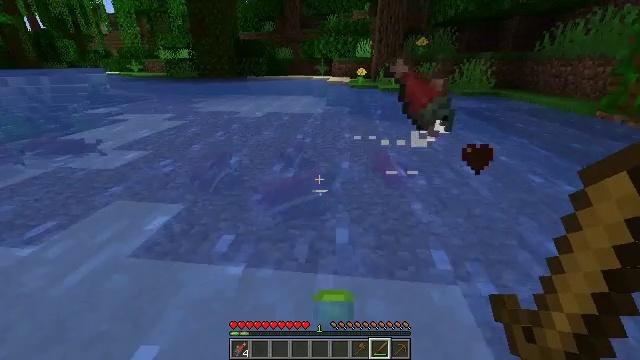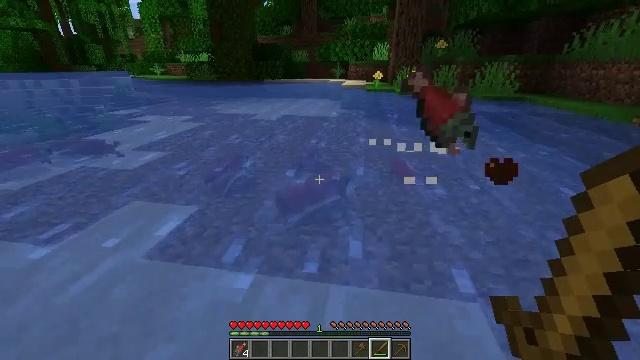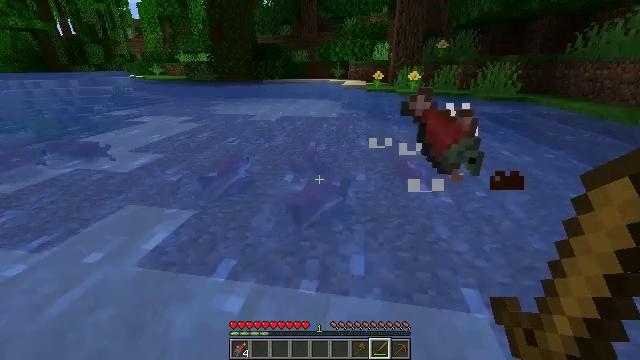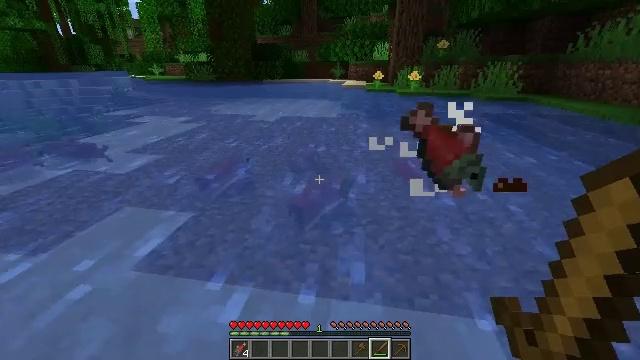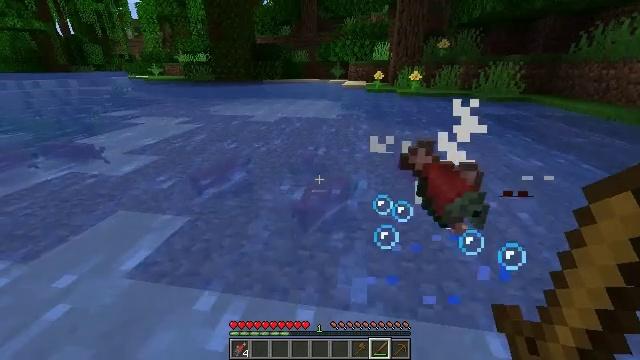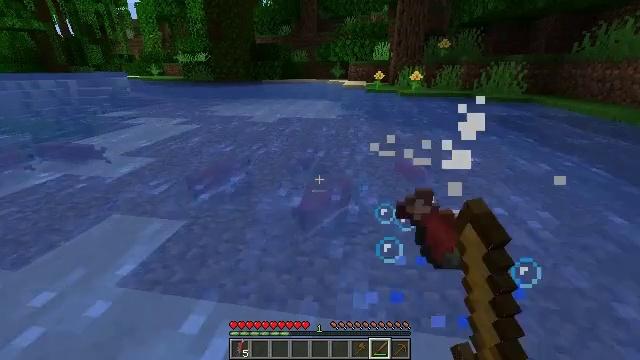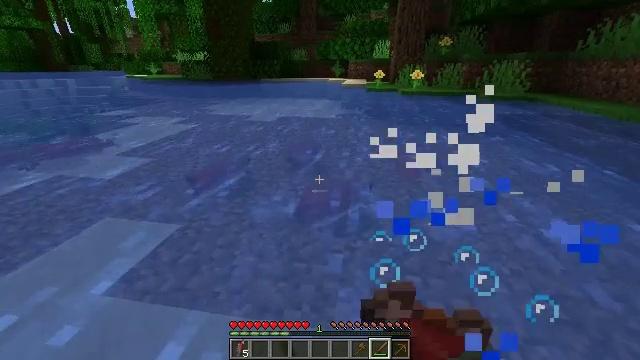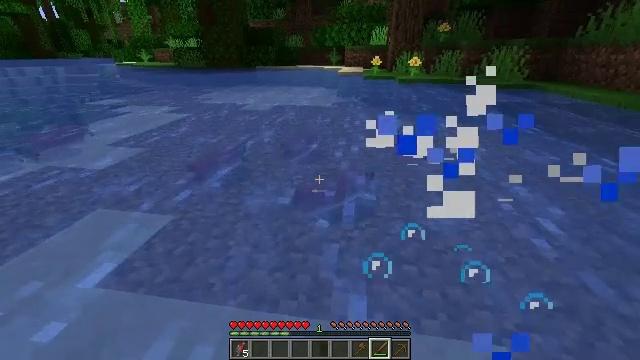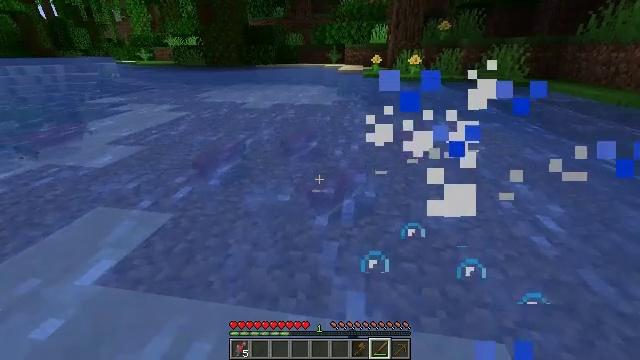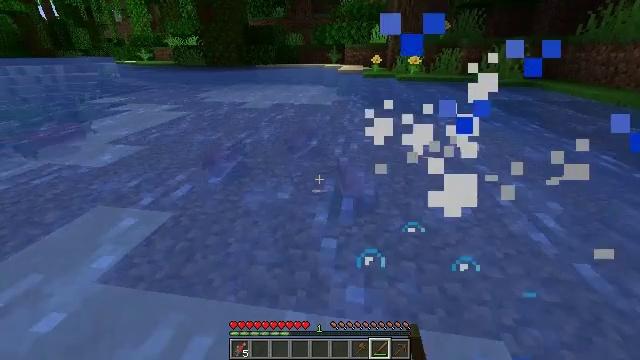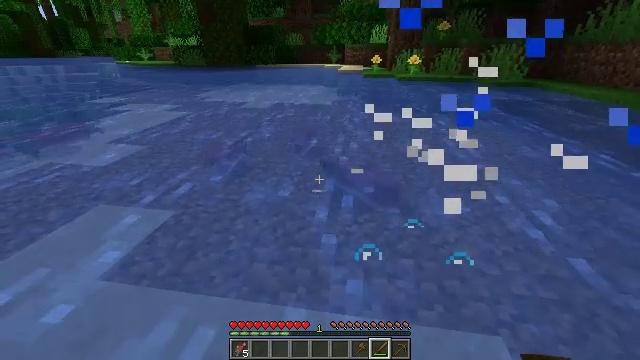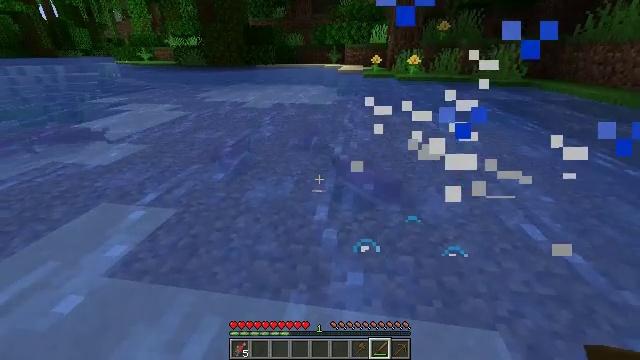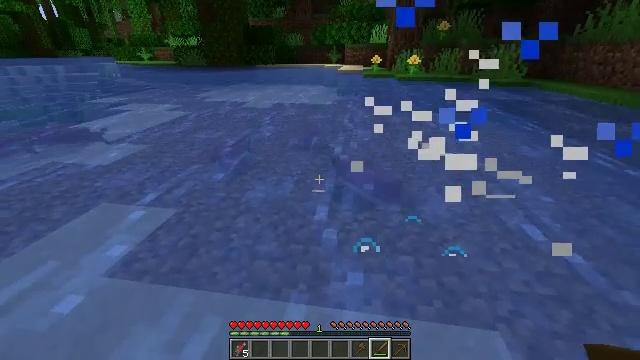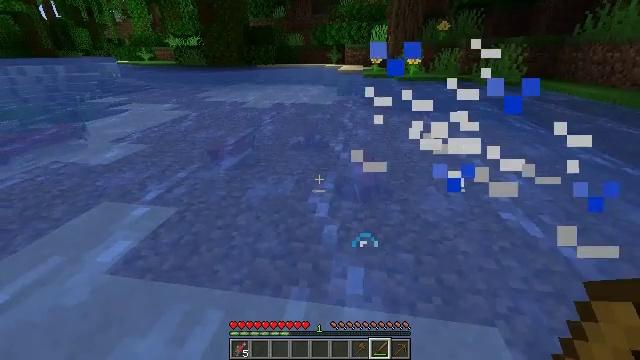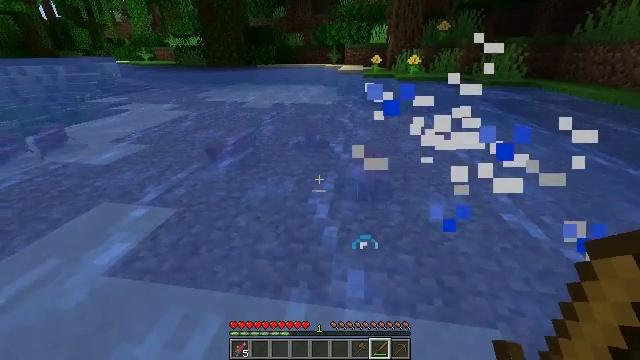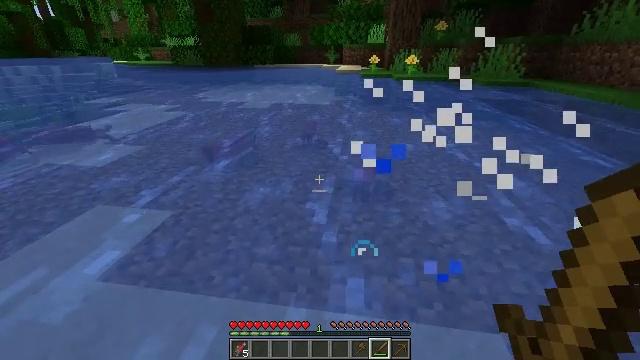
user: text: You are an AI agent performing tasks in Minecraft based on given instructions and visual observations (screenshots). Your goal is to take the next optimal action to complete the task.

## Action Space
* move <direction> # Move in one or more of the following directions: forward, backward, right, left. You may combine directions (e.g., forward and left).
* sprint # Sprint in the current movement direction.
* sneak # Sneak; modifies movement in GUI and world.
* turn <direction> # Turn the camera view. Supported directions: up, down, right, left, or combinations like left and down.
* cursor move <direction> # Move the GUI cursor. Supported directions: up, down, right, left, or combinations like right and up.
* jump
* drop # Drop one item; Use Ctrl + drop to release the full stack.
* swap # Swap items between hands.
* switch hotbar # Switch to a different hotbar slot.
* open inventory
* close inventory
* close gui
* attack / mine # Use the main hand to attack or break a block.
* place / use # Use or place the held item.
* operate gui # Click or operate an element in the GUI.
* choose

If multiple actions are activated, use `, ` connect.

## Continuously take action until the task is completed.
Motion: motion action
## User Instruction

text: Hunt a salmon.
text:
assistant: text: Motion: move forward, turn left
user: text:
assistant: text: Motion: move forward
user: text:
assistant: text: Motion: move forward
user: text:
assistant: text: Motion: move forward, attack / mine
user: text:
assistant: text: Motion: attack / mine
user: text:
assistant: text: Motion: attack / mine
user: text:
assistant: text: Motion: move back, turn down
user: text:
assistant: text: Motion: move back
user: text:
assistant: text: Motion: move back
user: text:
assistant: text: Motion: move back
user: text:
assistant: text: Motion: no_op
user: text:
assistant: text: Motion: no_op
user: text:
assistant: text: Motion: move forward
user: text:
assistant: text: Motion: move forward
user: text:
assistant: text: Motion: move forward
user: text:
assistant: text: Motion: move forward
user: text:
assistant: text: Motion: move forward
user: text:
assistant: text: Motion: move forward
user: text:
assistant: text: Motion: move forward
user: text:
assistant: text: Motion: move forward
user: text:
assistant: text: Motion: move forward, turn right
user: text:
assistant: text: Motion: move forward
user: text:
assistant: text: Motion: move forward
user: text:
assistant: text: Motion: move forward
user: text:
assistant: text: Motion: move forward
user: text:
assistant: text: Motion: move forward
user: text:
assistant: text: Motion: move forward
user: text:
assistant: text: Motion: move forward
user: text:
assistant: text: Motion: move forward, turn right
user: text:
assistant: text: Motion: move forward, turn right and down